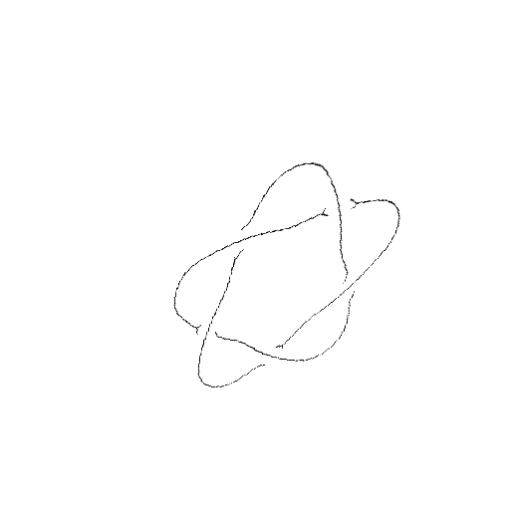
Crossing number: 5